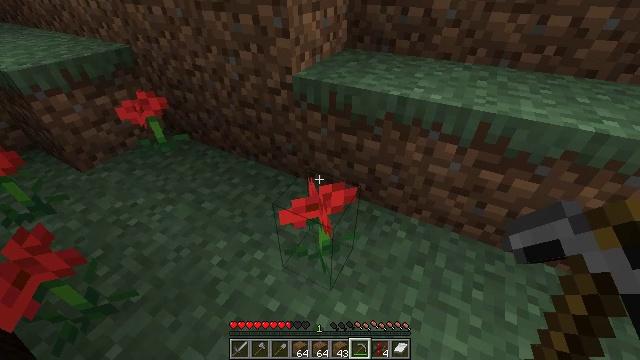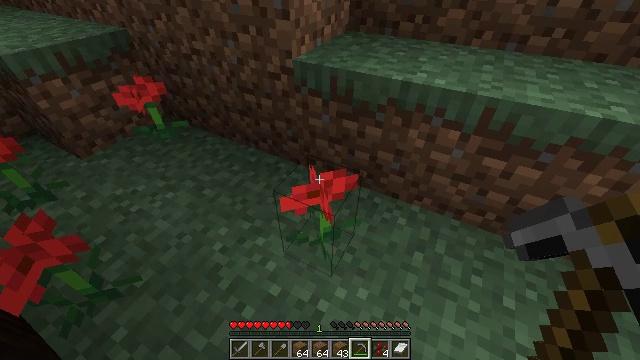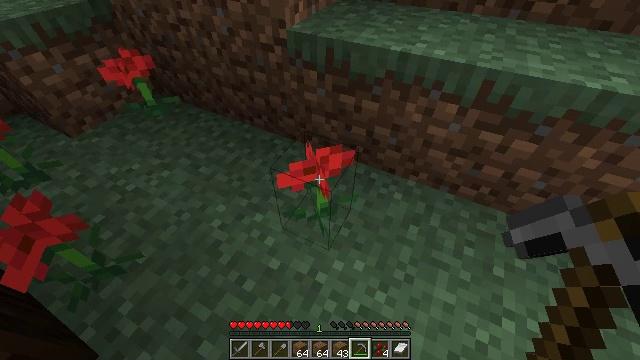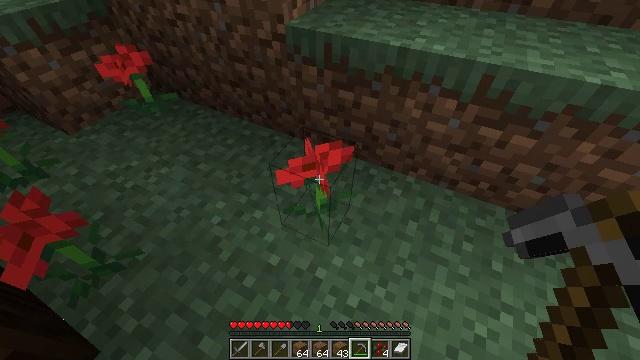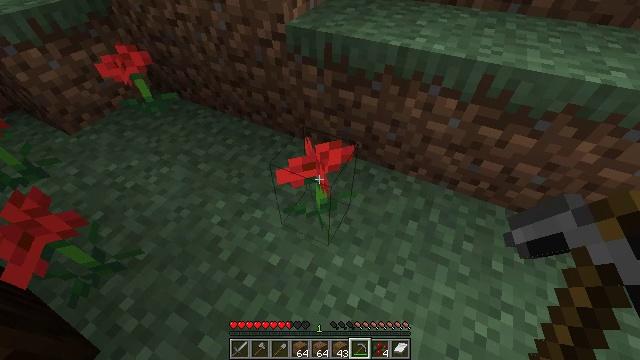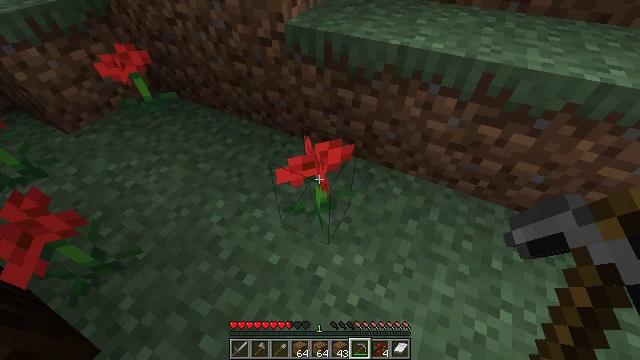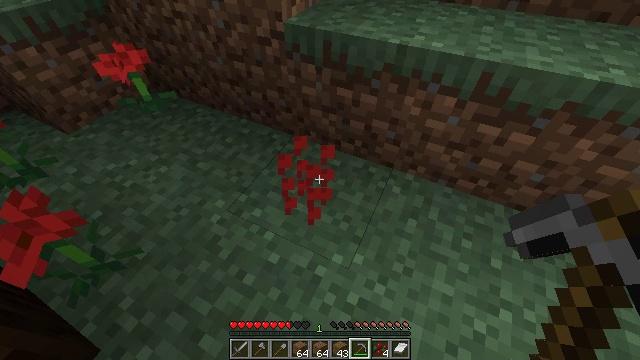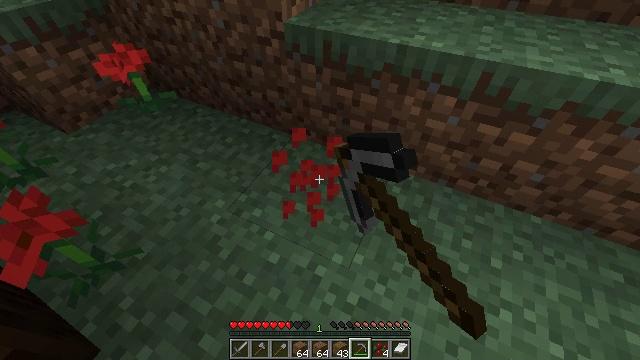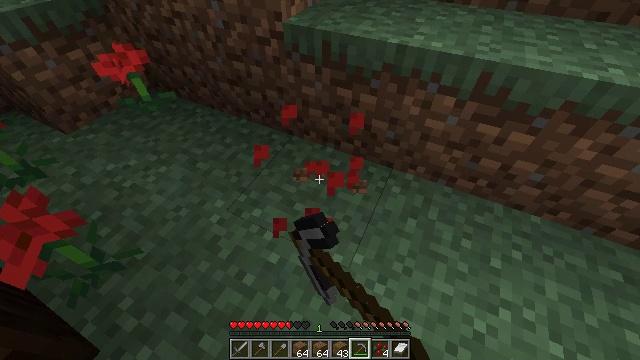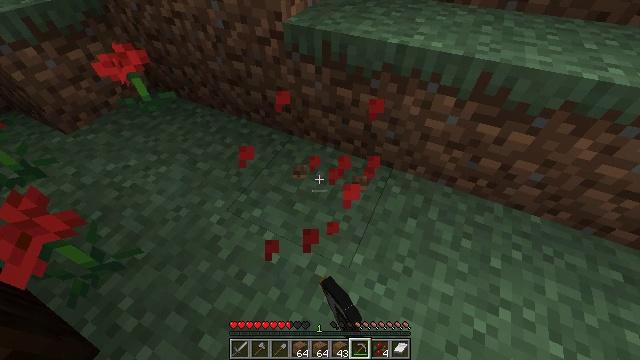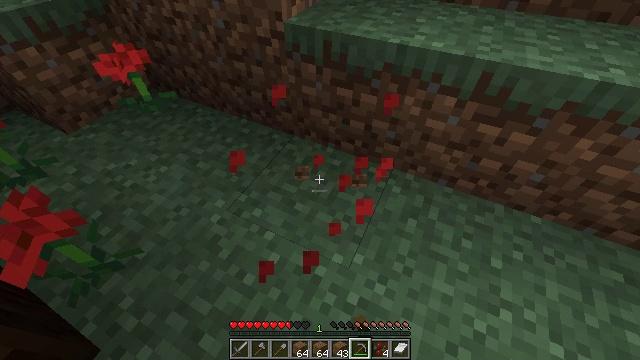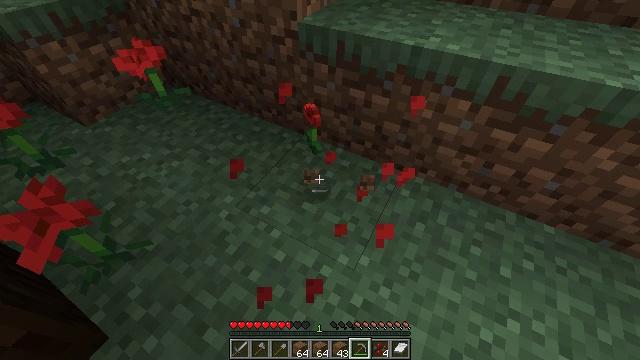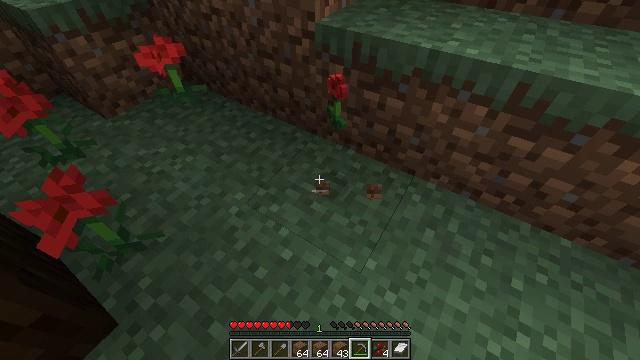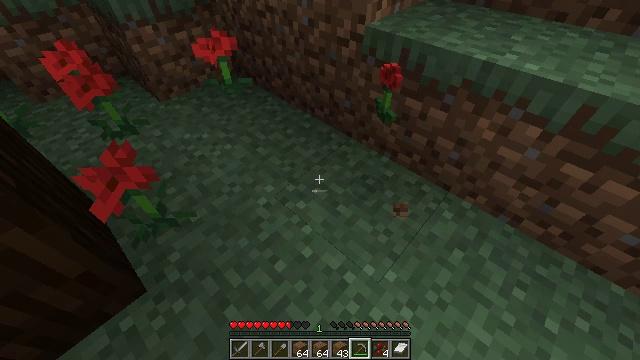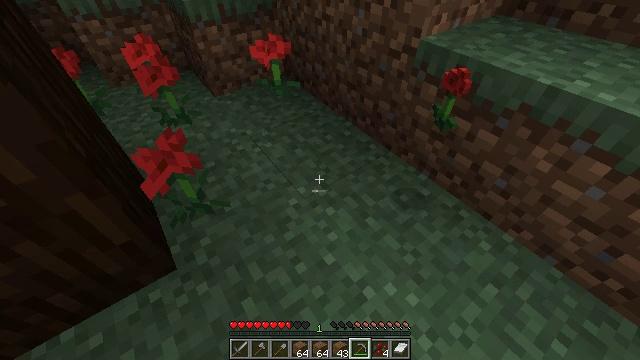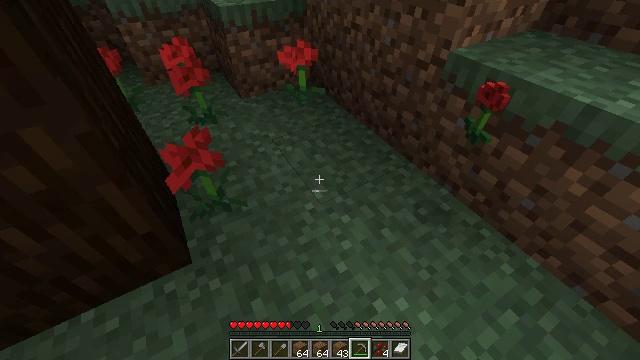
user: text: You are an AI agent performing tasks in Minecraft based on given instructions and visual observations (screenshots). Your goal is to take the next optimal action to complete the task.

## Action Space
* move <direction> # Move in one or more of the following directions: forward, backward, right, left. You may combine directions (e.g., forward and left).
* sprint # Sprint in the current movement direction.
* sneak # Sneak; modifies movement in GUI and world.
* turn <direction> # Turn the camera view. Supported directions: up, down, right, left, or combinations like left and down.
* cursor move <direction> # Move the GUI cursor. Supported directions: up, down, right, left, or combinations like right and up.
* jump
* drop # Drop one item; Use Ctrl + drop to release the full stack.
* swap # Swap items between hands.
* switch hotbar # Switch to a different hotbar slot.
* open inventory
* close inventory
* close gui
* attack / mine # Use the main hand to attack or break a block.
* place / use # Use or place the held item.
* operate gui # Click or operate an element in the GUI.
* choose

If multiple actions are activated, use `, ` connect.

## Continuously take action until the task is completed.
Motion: motion action
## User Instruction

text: Gather poppy from the ground.
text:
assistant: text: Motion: turn down
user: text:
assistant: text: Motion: turn right and down
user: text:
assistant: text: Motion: no_op
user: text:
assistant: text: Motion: no_op
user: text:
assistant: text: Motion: no_op
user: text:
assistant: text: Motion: attack / mine
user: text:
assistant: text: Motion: attack / mine
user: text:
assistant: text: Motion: attack / mine
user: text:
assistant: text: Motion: no_op
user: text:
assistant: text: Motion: no_op
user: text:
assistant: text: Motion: turn left
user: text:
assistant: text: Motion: turn left
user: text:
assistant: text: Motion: turn left
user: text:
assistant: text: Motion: turn left and up
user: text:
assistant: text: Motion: turn left and up
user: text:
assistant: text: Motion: turn left and up
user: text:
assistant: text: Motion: move forward, turn left and up
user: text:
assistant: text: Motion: move forward
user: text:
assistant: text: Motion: move forward, turn up
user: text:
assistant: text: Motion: move forward, turn up
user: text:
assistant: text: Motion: move forward
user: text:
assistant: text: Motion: no_op
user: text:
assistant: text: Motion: turn right
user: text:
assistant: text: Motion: turn right and up
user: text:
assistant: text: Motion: no_op
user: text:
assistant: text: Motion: no_op
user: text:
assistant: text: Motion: no_op
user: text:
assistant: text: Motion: no_op
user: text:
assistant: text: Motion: no_op
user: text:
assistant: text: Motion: no_op